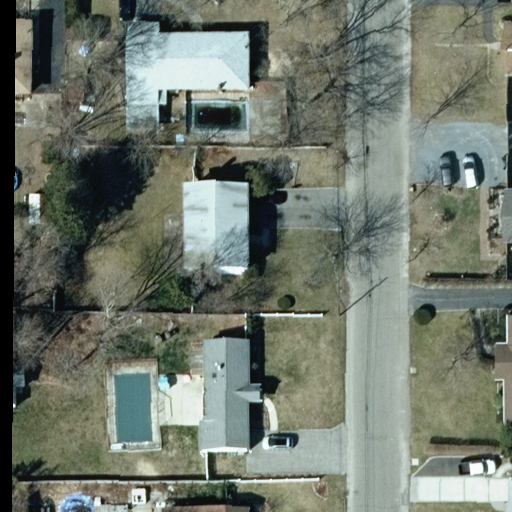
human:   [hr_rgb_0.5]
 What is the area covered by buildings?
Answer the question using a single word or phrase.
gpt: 1070m2

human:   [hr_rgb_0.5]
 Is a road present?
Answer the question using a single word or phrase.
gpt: yes

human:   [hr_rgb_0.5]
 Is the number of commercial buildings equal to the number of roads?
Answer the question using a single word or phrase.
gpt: no

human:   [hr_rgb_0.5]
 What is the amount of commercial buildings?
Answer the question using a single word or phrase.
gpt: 0

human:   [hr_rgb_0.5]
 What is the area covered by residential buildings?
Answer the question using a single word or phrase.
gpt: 1004m2

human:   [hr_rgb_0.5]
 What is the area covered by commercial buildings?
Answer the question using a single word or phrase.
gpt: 0m2

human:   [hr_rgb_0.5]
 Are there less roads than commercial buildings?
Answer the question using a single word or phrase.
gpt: no

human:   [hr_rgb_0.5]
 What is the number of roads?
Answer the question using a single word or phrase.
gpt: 1

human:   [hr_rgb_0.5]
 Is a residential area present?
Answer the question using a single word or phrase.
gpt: yes

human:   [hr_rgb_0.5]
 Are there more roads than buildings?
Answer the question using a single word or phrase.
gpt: no

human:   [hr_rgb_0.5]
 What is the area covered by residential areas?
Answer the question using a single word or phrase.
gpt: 4525m2

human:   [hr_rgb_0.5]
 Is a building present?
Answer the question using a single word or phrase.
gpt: yes

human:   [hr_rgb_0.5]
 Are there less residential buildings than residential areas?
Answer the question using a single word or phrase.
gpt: no

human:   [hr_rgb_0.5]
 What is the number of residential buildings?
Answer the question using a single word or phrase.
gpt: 9

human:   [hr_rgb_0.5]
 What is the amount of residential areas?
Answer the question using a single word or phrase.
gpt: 1

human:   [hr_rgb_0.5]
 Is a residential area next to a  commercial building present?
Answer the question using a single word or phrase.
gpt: no

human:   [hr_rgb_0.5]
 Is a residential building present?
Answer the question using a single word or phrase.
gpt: yes

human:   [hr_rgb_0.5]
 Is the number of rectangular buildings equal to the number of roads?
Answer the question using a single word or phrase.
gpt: no

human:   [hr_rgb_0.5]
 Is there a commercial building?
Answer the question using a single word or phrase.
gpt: no

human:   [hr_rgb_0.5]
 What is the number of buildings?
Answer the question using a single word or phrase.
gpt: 11

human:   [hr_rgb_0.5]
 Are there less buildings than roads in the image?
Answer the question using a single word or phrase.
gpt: no

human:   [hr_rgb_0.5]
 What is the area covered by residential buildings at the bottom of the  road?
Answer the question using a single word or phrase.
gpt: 295m2

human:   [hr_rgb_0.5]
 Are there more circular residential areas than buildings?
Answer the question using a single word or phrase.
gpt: no

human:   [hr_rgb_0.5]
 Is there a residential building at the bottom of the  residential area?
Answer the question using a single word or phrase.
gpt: no

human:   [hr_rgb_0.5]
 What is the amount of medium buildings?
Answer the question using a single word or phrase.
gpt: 3

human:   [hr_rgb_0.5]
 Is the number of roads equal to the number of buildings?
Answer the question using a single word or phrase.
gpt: no

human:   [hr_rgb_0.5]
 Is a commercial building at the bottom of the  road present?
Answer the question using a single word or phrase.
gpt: no

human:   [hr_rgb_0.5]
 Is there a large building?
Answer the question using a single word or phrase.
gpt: no

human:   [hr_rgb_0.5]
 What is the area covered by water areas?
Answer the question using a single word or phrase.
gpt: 0m2

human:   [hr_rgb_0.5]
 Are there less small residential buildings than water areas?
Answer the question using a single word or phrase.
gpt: no

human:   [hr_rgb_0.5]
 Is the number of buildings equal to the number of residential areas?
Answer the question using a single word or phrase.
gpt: no

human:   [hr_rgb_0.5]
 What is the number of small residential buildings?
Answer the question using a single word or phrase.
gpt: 6

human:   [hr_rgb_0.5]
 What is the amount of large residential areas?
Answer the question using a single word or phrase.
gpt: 1

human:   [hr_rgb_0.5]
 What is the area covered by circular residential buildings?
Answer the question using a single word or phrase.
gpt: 0m2

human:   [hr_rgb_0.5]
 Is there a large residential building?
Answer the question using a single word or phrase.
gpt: no

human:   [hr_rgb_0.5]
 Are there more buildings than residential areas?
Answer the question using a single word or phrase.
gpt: yes

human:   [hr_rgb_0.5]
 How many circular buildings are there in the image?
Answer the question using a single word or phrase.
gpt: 0

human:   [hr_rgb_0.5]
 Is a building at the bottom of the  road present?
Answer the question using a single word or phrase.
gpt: yes

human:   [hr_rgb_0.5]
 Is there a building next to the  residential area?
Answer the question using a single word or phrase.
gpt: yes

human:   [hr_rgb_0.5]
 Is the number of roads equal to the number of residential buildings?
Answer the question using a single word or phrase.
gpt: no

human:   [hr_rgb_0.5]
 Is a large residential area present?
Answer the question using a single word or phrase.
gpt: yes

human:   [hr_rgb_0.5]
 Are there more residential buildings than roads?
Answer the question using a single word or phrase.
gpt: yes

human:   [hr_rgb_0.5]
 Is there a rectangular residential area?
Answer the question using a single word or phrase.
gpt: yes

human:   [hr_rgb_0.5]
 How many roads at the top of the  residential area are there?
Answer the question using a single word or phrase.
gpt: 1

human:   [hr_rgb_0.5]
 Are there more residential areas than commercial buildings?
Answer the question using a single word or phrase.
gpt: yes

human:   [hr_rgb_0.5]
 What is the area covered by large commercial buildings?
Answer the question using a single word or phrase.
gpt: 0m2

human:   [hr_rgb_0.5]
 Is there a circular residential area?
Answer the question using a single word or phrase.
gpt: no

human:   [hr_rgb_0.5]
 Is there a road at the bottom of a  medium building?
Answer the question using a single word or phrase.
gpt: no

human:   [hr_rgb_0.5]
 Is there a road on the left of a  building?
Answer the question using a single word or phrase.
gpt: yes

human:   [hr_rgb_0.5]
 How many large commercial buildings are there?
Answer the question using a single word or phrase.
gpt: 0

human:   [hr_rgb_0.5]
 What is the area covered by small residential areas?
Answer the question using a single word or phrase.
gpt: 0m2

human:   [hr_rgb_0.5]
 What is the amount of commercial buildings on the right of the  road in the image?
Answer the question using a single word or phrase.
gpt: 0

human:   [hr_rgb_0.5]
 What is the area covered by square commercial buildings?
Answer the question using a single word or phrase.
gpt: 0m2

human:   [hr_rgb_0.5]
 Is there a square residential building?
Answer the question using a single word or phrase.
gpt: no

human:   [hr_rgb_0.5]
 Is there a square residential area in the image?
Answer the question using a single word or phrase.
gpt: no

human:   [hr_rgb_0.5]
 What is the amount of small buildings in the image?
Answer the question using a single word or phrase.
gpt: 8

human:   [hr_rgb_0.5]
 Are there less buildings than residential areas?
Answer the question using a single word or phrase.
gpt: no

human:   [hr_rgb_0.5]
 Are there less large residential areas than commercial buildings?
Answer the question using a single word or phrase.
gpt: no

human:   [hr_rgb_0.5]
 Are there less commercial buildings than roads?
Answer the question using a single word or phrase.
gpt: yes

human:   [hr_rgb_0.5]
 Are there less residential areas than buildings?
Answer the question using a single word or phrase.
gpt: yes

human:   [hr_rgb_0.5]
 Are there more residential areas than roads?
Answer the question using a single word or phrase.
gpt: no

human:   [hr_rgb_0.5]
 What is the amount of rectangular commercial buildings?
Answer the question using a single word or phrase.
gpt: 0

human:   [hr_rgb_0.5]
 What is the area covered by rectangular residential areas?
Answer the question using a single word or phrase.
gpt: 4525m2

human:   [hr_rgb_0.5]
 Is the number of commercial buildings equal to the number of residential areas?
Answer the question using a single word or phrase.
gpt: no